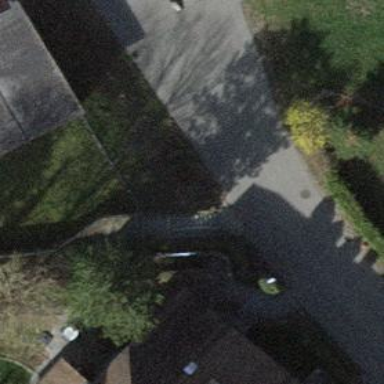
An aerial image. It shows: Concrete steps along the road made of concrete plates.